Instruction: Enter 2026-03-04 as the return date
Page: home
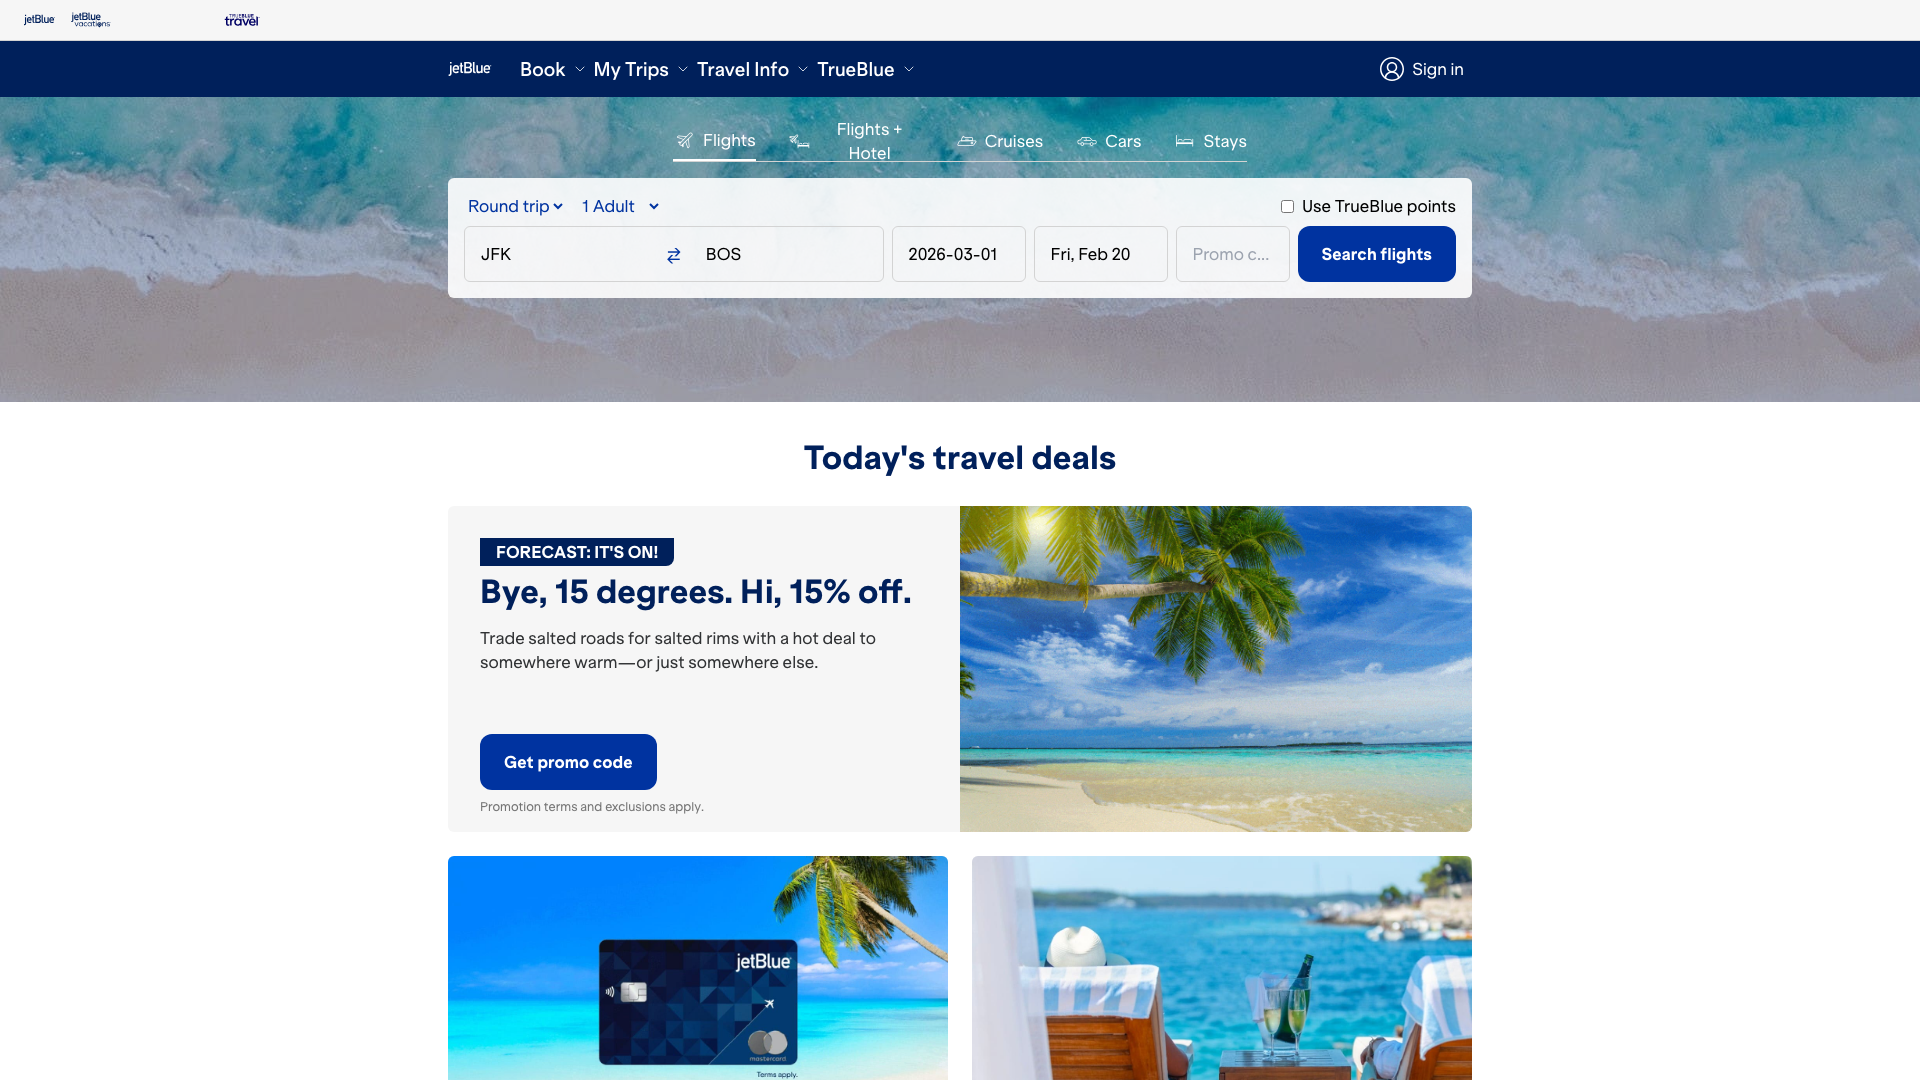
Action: type